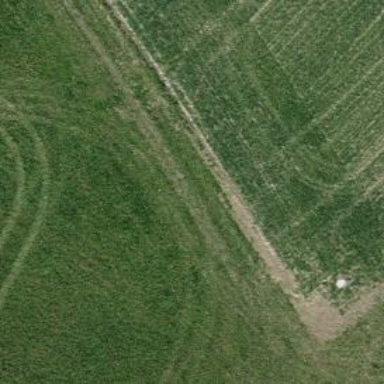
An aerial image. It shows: Grass track with grade5 track type.